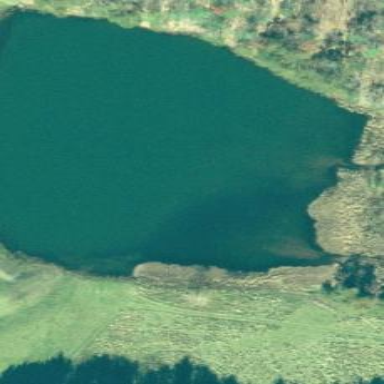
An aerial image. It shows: Natural reservoir of water.